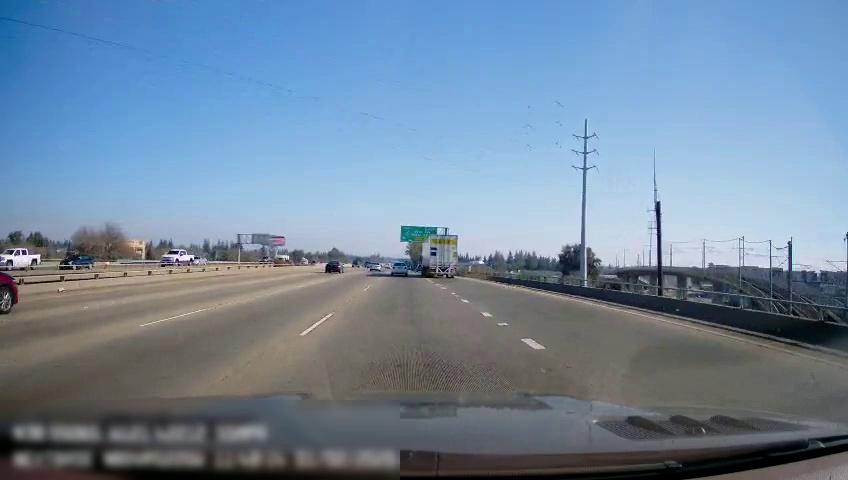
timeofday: Day
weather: Sunny
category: Drivable Space
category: Vehicles | Truck
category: Vehicles | Van
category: Vehicles | Truck
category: Vehicles | Car
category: Vehicles | SUV
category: Vehicles | Truck
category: Vehicles | SUV
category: Vehicles | Car
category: Vehicles | Car
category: Vehicles | SUV
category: Vehicles | Truck
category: Lanes | Alternate Lane
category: Lanes | Alternate Lane
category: Lanes | Alternate Lane
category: Lanes | Alternate Lane
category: Traffic | Signs